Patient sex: M
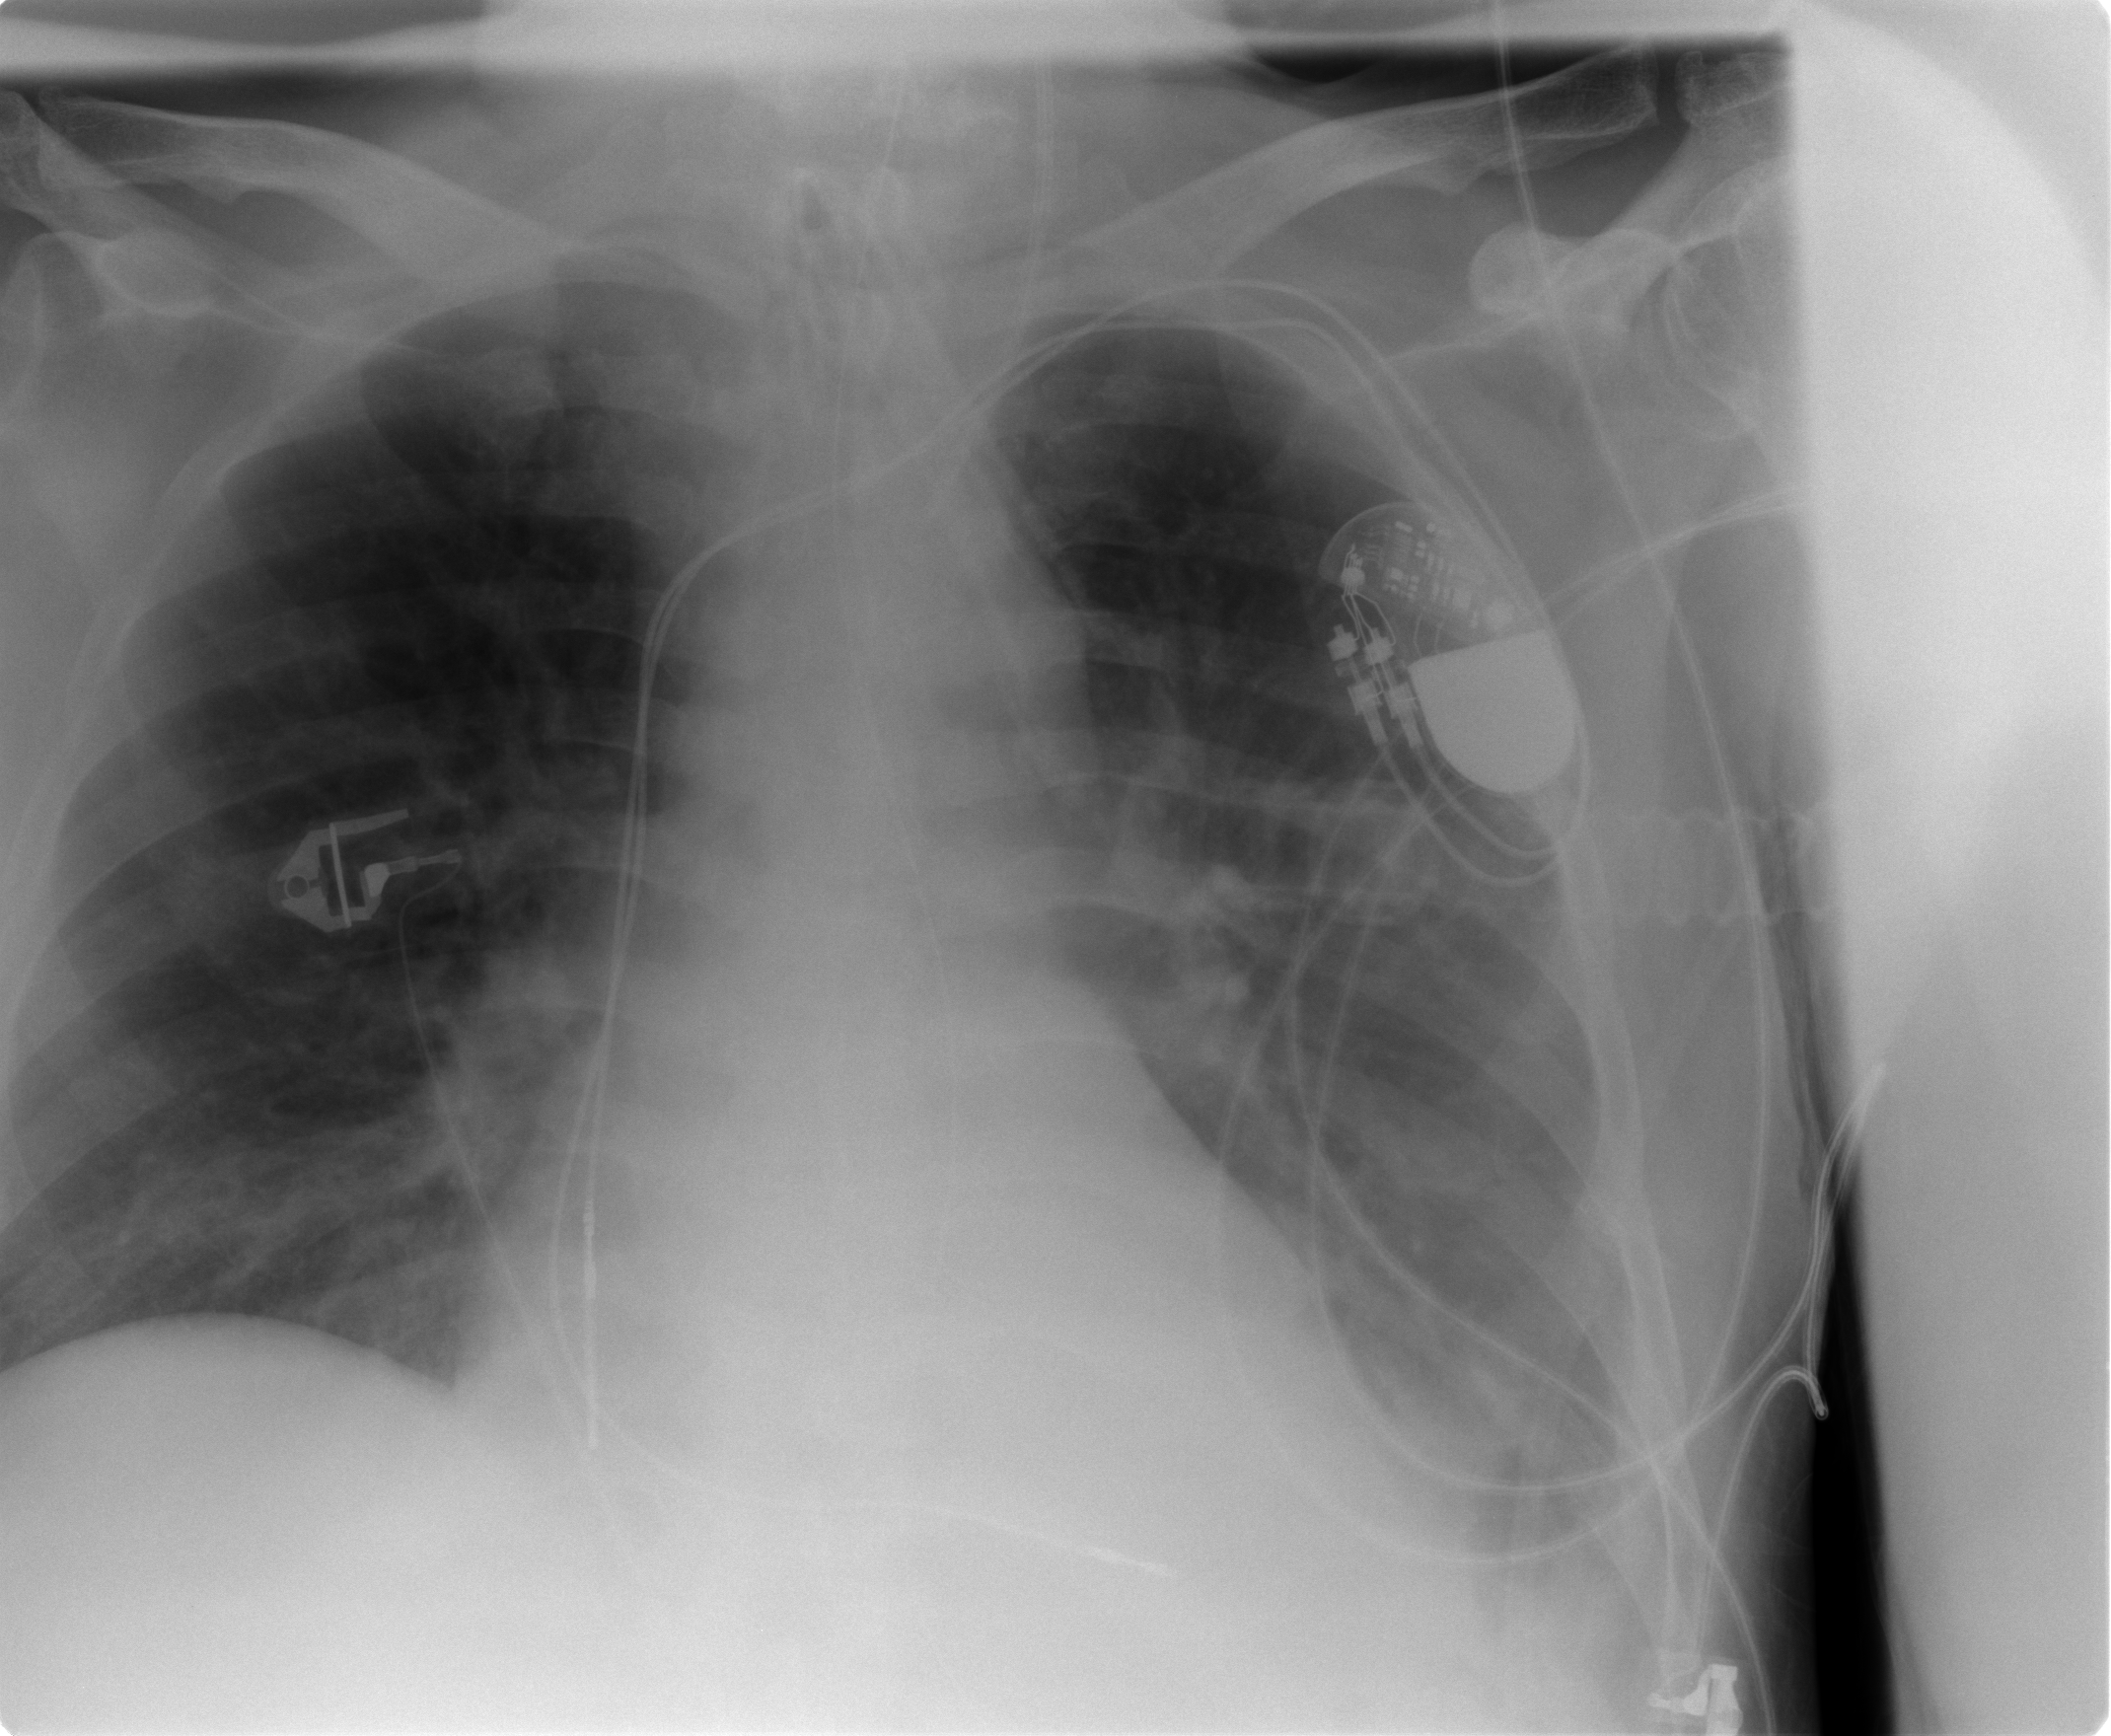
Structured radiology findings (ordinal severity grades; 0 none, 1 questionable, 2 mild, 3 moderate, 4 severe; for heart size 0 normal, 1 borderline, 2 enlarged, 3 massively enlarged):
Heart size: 2
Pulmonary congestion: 1
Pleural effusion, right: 0
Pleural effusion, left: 2
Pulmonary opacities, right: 2
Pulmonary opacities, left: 0
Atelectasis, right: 2
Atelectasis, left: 2